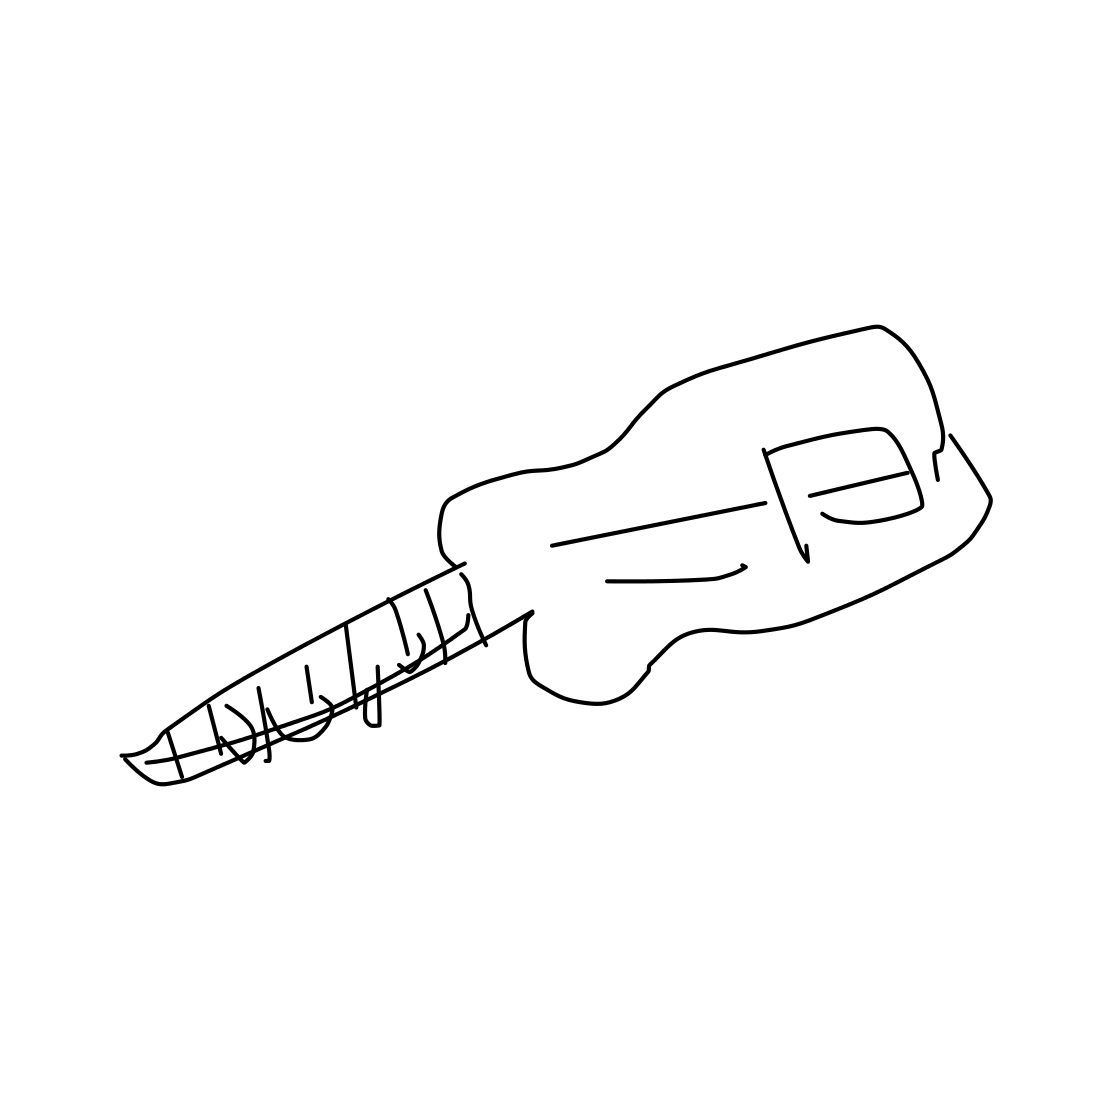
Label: guitar